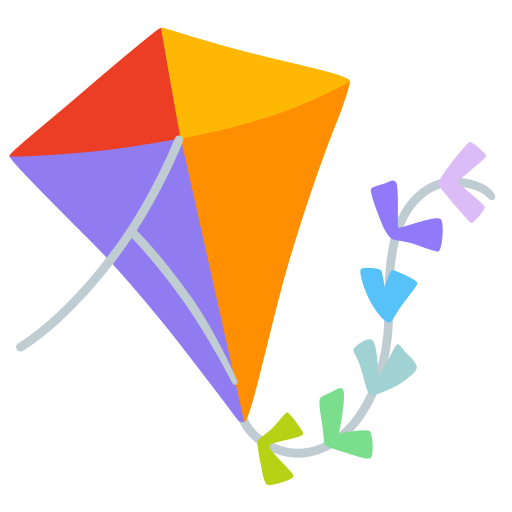
Emoji: 🪁